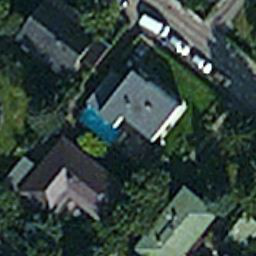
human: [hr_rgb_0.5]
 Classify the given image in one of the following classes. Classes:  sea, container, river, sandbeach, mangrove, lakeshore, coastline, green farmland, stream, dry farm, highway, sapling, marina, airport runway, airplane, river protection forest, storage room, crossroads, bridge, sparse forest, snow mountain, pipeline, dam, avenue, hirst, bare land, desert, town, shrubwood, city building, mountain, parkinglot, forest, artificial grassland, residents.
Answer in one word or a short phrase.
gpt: residents